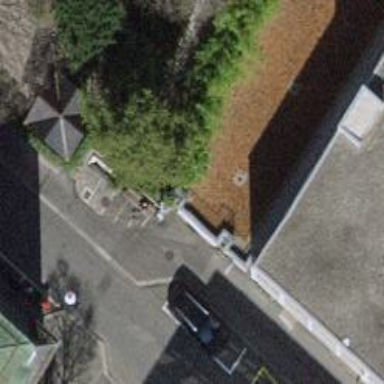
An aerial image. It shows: Restaurant.